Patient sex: F
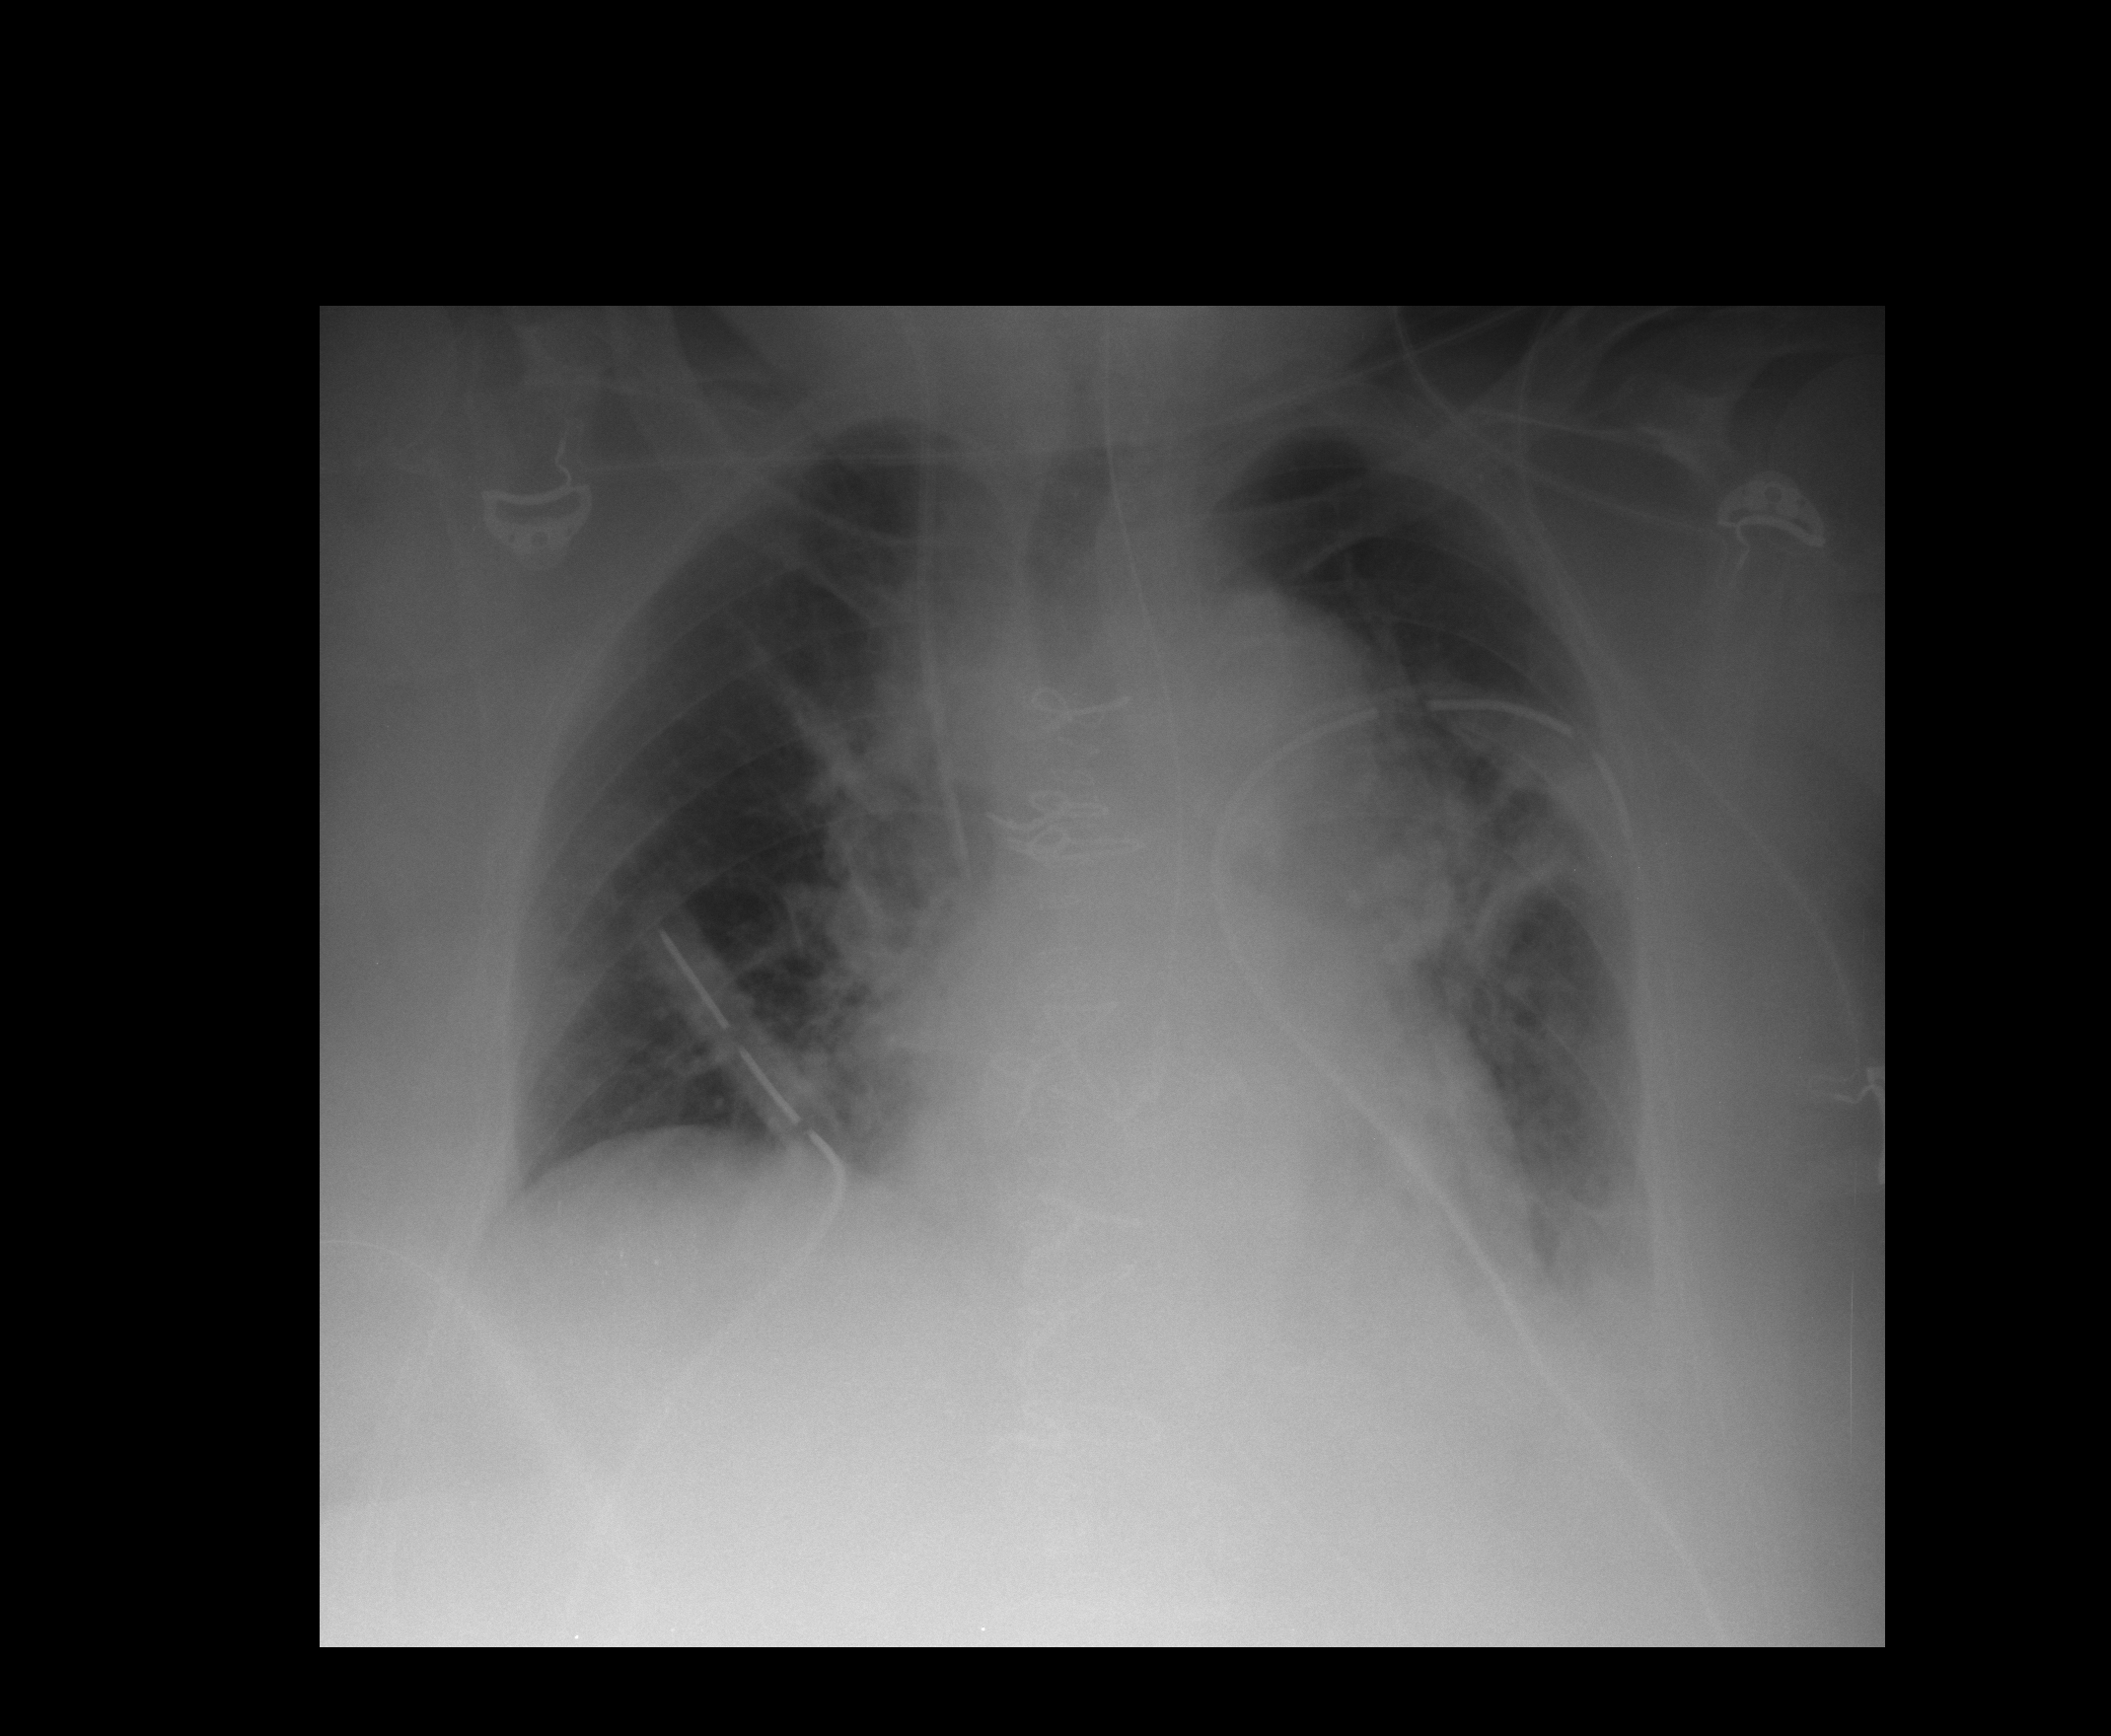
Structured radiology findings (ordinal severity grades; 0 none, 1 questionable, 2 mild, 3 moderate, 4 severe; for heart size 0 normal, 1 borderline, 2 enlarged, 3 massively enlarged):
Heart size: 2
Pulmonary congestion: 2
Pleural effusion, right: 0
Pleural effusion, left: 2
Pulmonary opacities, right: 0
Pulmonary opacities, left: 2
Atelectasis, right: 2
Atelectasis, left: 2